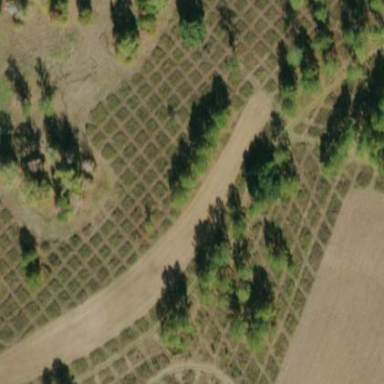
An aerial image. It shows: Orchard.